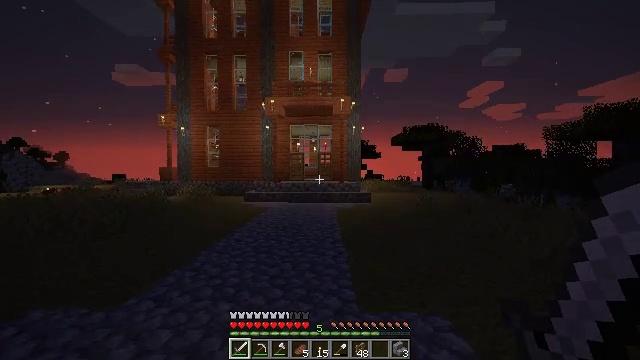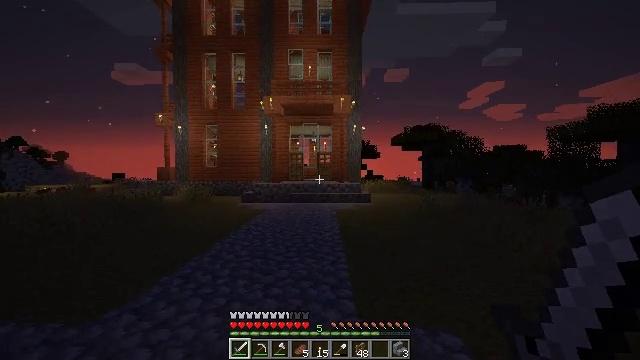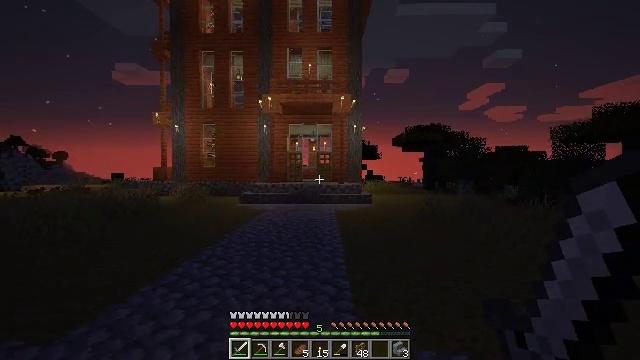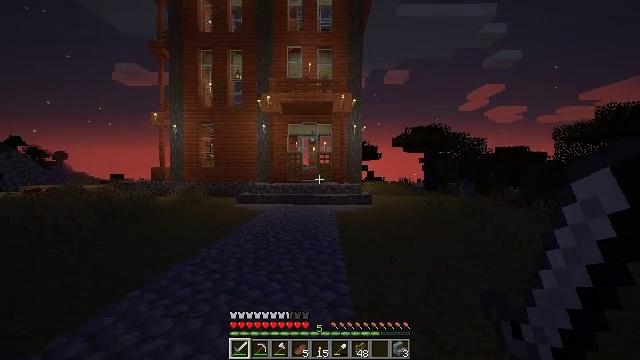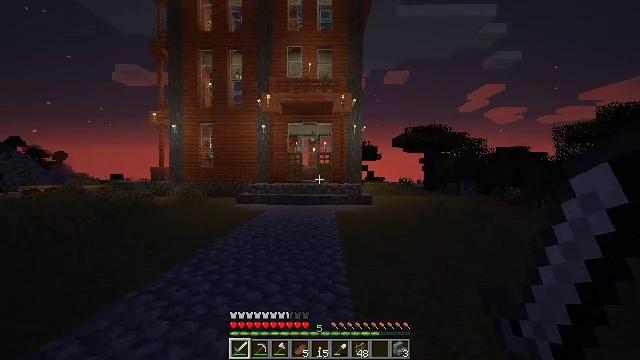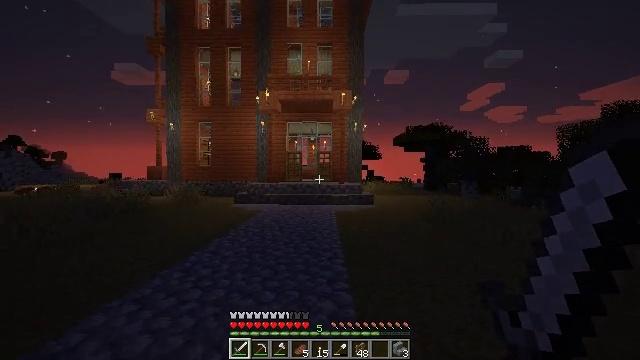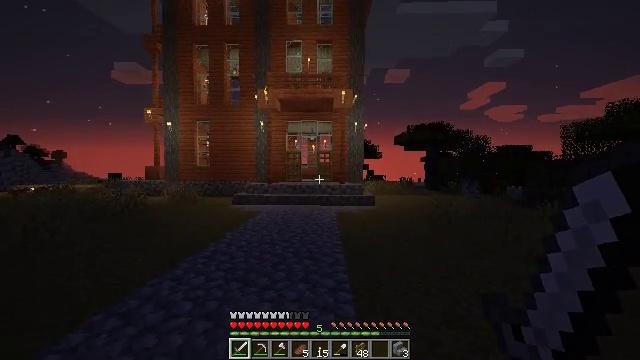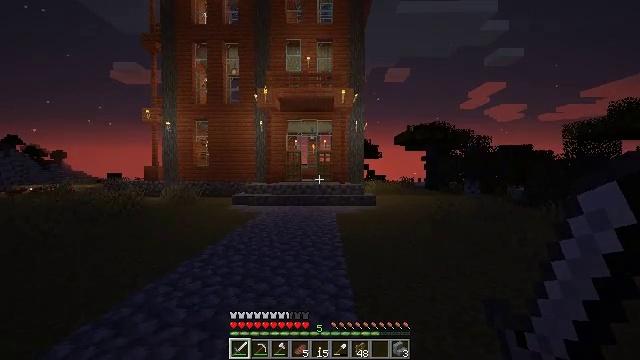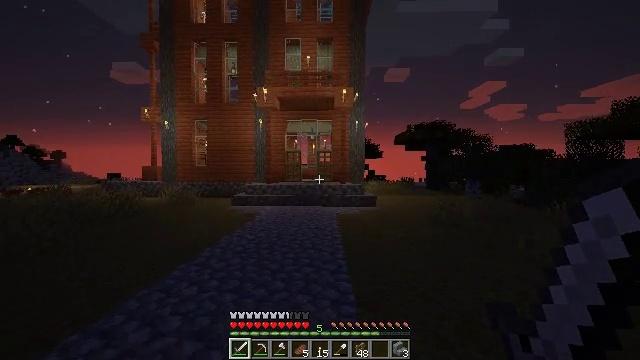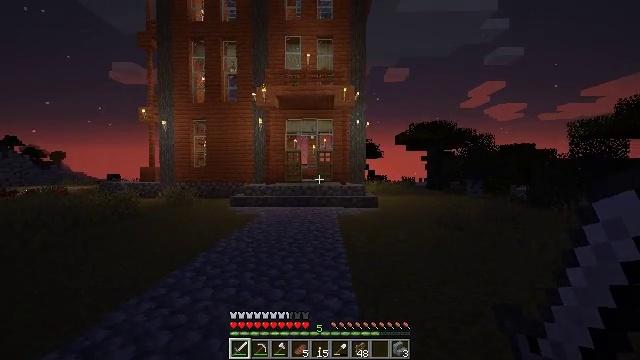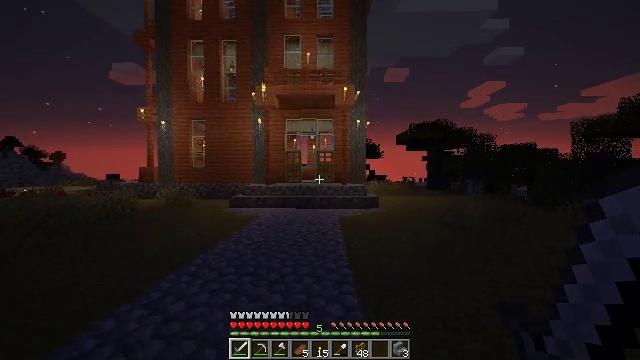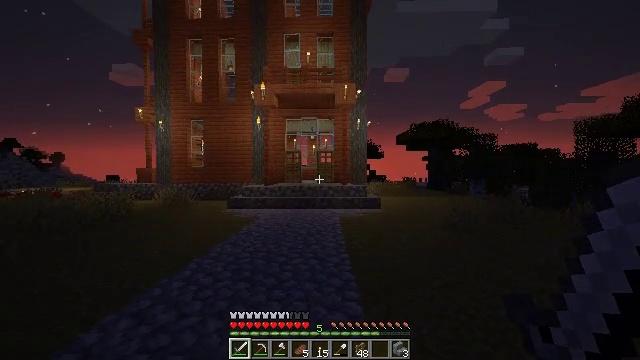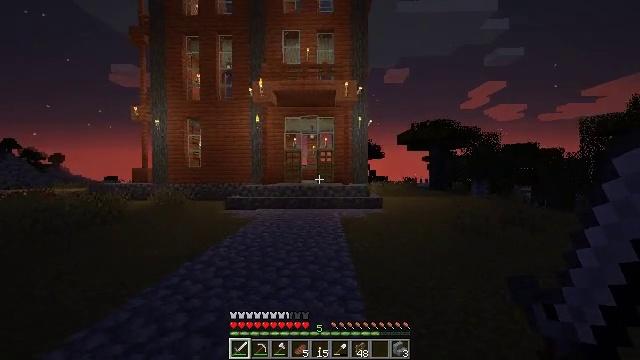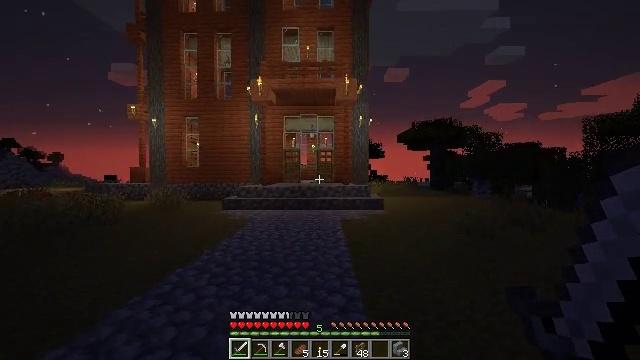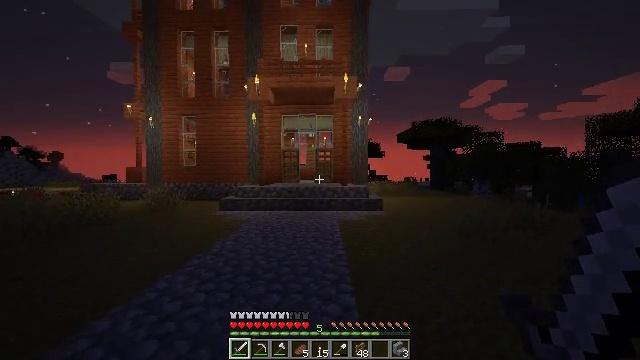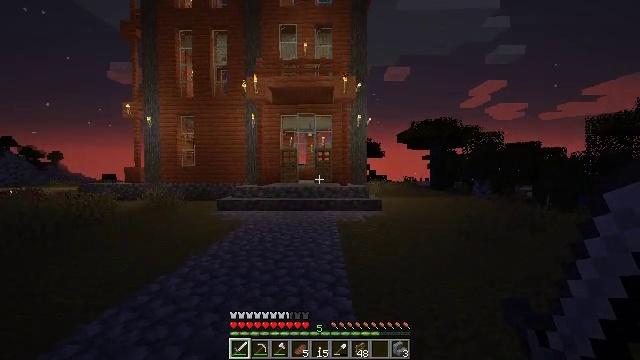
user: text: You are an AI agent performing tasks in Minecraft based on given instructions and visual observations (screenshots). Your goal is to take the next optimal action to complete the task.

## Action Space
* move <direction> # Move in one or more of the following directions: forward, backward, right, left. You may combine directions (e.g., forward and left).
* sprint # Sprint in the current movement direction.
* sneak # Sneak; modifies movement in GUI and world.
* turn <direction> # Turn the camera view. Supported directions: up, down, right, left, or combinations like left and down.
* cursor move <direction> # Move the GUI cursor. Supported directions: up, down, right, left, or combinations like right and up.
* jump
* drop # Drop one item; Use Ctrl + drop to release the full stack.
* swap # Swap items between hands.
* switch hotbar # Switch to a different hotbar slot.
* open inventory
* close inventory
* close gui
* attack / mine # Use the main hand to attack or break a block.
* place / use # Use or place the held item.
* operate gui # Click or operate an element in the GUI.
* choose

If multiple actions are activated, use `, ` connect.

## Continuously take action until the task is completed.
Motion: motion action
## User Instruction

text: Use a crafting table to make light blue dye.
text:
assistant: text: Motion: move forward
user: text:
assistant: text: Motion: move forward
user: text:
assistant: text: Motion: move forward
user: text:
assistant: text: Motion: move forward
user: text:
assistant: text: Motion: move forward
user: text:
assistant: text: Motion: move forward
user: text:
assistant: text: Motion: move forward
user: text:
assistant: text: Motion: move forward
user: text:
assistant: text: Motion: move forward
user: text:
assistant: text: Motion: move forward
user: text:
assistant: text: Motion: move forward
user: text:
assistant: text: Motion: move forward
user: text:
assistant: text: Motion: move forward
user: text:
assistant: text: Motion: move forward and move right
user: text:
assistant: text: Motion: move forward and move right
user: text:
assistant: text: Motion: move forward and move right
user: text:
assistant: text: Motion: move forward and move right, turn left and up
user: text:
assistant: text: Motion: move forward and move right, turn left and down
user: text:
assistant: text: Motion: move forward and move right, turn left
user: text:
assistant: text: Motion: move forward and move right
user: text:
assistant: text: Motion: move forward and move right
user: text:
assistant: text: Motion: move forward and move right
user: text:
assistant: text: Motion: move forward and move right
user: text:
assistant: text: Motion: move forward and move right
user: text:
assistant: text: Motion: move forward and move right
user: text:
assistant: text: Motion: move forward
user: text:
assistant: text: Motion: move forward, turn right
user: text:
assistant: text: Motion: move forward, turn right and up
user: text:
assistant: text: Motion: move forward, turn right and up
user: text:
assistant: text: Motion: move forward, turn right